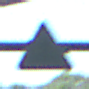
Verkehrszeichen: FussgaengerueberwegRechts
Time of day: Midday
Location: Indoor (Urban)
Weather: NotSpecified
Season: NotSpecified
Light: Natural